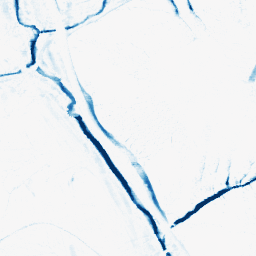
Category: morphological
Decomposition family: morphological_ellipse
Decomposition parameters: operation: closing
width: 5
height: 10
Upsampling method: sinc_blackman
Upsampling parameters: scale: 2
kernel_size: 16
Upsampling scale: 2